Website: crate-barrel
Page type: store-pickup
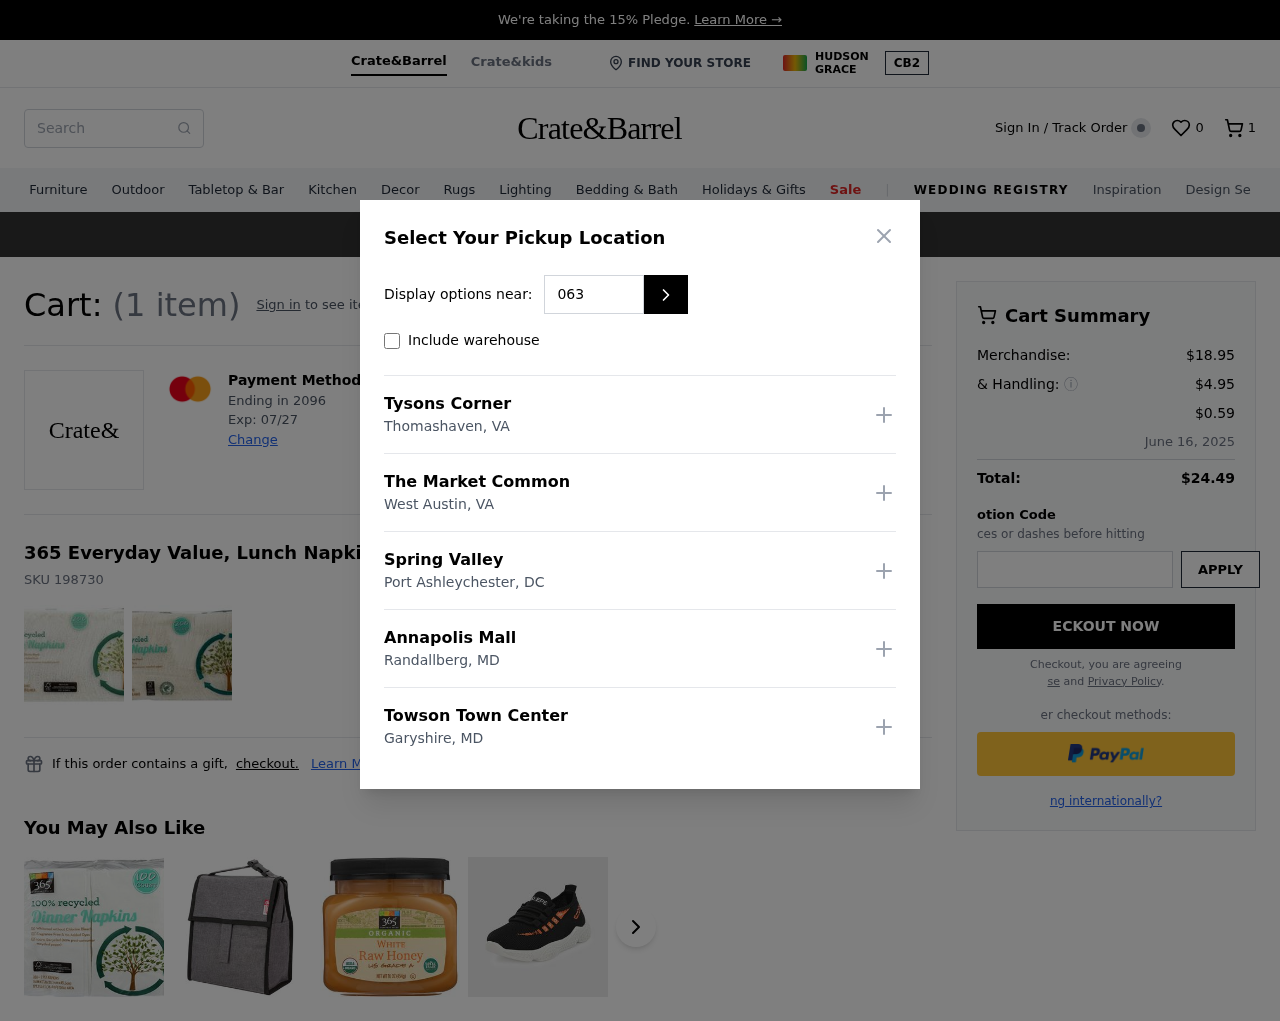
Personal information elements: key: PII_CARD_EXPIRY
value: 07/27
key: PII_CARD_LAST4
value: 2096
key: PII_LOCATION1_CITY
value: Thomashaven
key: PII_LOCATION1_NAME
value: Tysons Corner
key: PII_LOCATION1_STATE
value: VA
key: PII_LOCATION2_CITY
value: West Austin
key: PII_LOCATION2_NAME
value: The Market Common
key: PII_LOCATION2_STATE
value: VA
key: PII_LOCATION3_CITY
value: Port Ashleychester
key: PII_LOCATION3_NAME
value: Spring Valley
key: PII_LOCATION3_STATE
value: DC
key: PII_LOCATION4_CITY
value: Randallberg
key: PII_LOCATION4_NAME
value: Annapolis Mall
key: PII_LOCATION4_STATE
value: MD
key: PII_LOCATION5_CITY
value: Garyshire
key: PII_LOCATION5_NAME
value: Towson Town Center
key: PII_LOCATION5_STATE
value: MD
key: PII_POSTCODE
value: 06349
Product elements: key: PRODUCT1_NAME
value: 365 Everyday Value, Lunch Napkins, 200 ct
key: PRODUCT1_SKU
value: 198730
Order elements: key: ORDER_NUM_ITEMS
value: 1
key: ORDER_NUM_ITEMS
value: (1 item)
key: ORDER_SUBTOTAL
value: $18.95
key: ORDER_SHIPPING_COST
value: $4.95
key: ORDER_SURCHARGE
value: $0.59
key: ORDER_DELIVERY_DATE
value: June 16, 2025
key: ORDER_TOTAL
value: $24.49
Search elements: key: HEADER_SEARCH
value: Search
Other elements: key: WISHLIST_NUM_ITEMS
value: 0